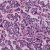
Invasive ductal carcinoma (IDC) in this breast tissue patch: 1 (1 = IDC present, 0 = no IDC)